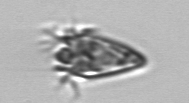
Label: Strombidium_tintinnodes